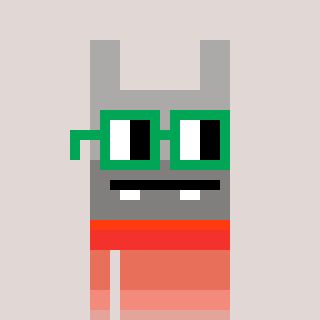
a pixel art character with square green glasses, a rabbit-shaped head and a red-colored body on a warm background